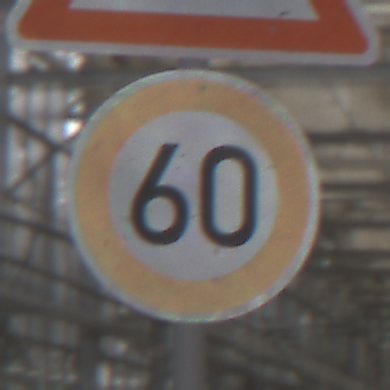
Verkehrszeichen: Geschwindigkeit60
Zusatzzeichen oben: UnebeneFahrbahn
Umgebung: Roofed, Special
Tageszeit: Midday
Wetter: Overcast
Licht: Natural
Jahreszeit: NotSpecified
Kontrast: LowContrast